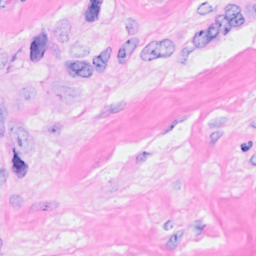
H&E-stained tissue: Breast